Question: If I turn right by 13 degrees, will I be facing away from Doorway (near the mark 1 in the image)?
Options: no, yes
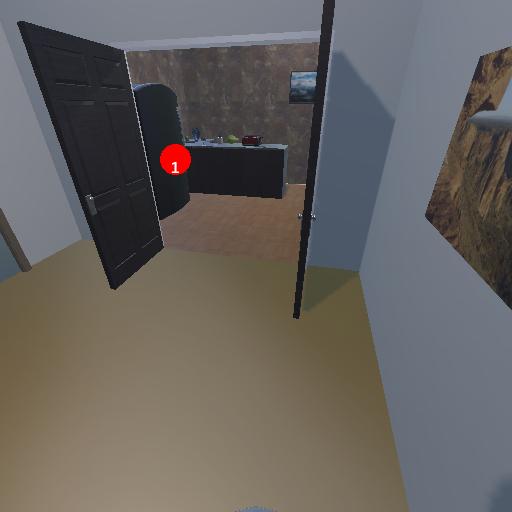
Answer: no